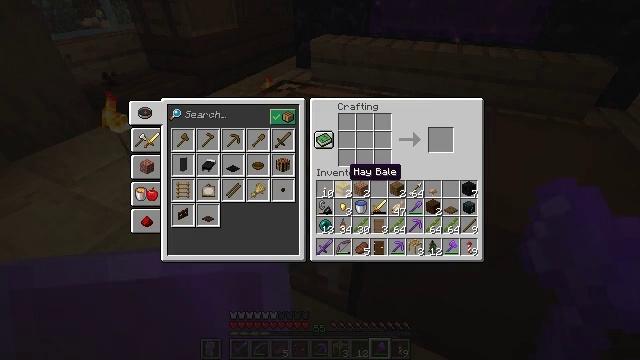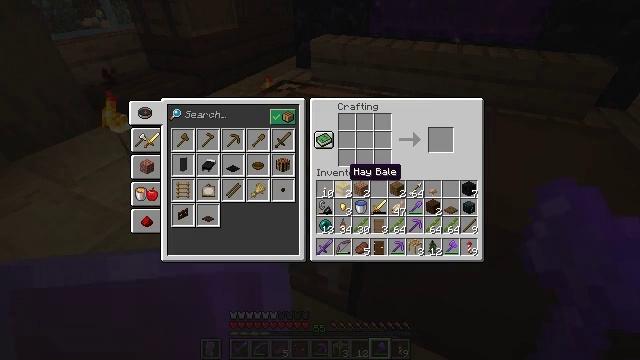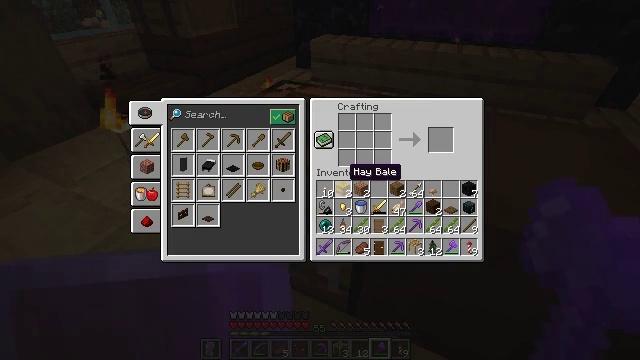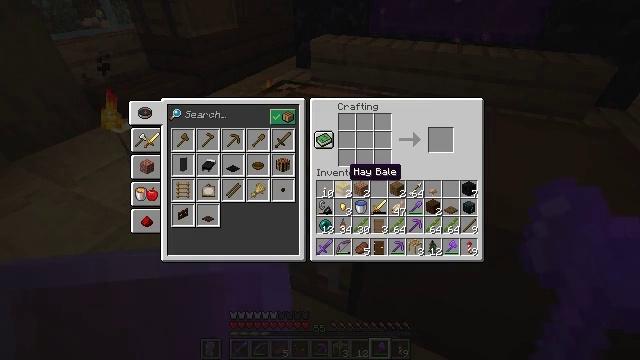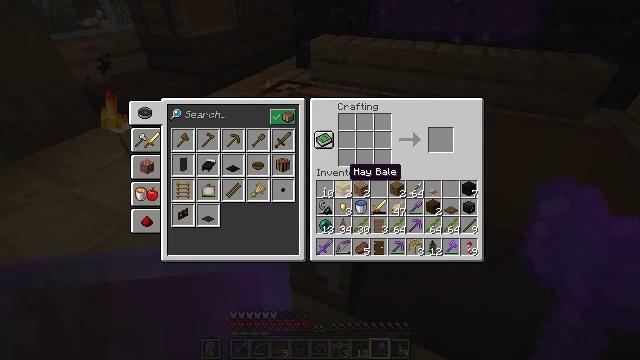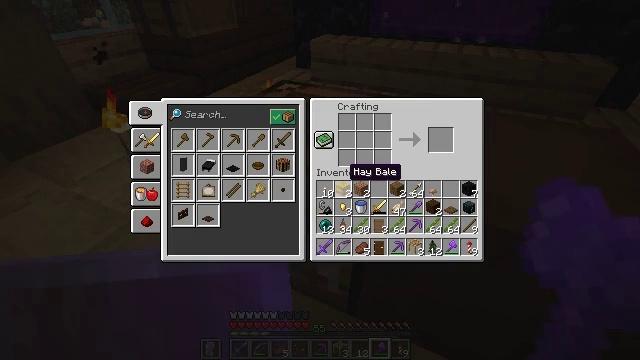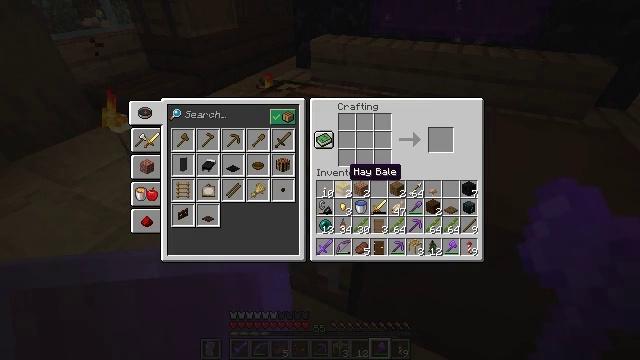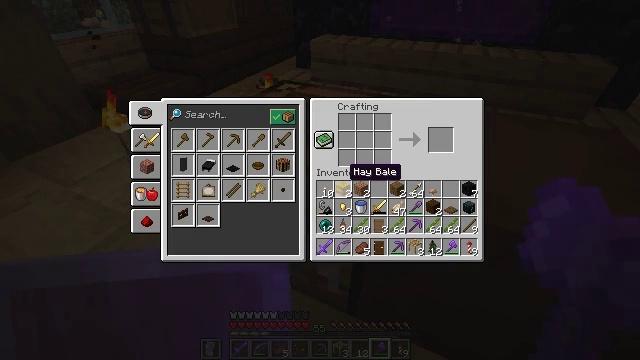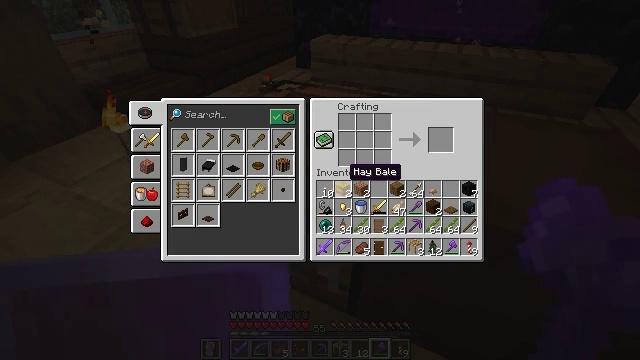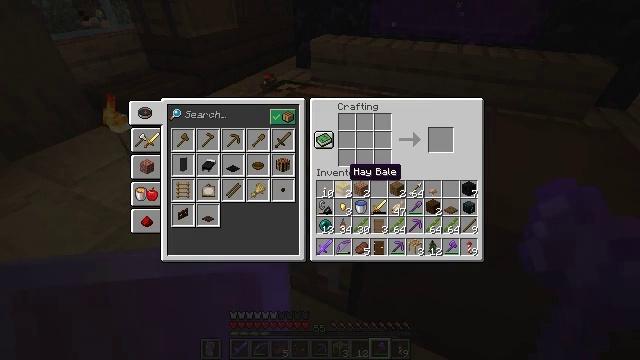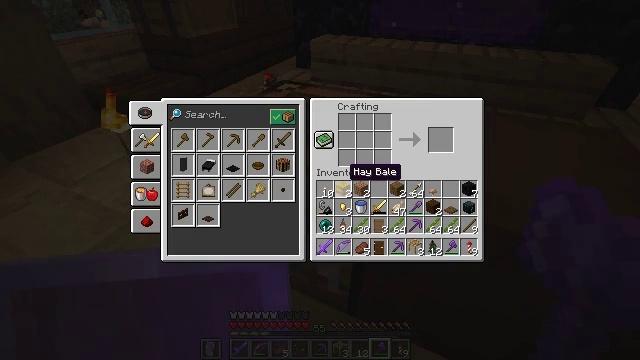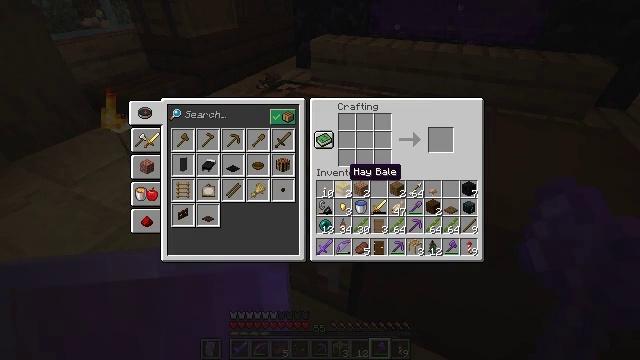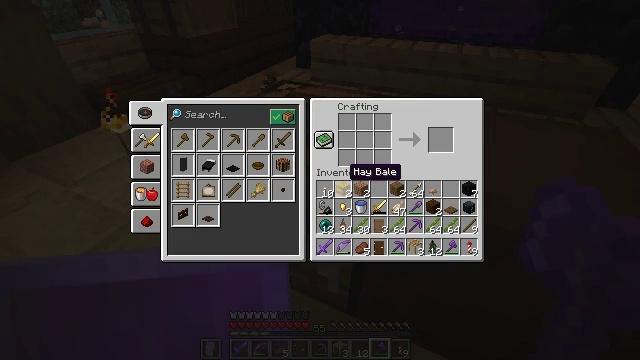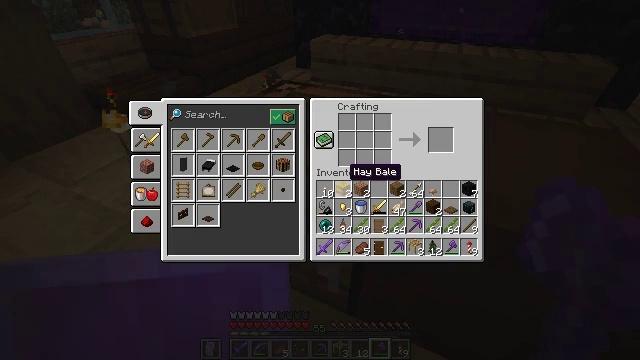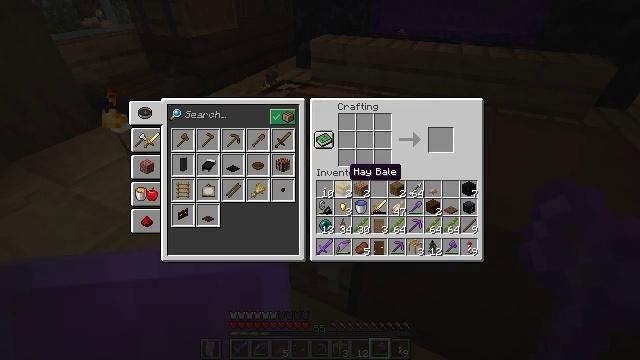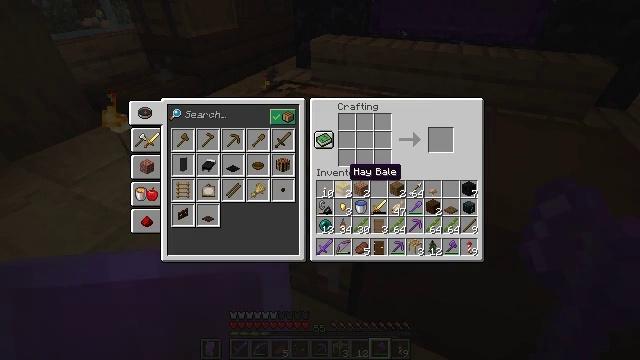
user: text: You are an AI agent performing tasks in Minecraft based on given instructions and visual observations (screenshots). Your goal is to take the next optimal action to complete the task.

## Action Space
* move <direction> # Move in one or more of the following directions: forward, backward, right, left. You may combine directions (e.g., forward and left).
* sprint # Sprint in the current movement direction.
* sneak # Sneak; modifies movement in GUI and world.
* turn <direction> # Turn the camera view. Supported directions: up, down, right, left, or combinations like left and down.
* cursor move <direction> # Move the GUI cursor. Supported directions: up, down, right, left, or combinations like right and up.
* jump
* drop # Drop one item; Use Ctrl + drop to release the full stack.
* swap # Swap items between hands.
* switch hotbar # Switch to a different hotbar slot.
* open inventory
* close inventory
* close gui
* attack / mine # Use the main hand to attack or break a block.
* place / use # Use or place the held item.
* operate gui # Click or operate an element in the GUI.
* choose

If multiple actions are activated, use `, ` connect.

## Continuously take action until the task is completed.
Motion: motion action
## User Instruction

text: Gather items from the brown shulker box by mining it.
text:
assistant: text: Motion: no_op
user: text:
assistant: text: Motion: no_op
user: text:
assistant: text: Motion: no_op
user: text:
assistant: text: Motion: no_op
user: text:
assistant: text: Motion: no_op
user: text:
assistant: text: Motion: no_op
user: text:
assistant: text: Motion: no_op
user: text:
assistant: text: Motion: no_op
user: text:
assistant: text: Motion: no_op
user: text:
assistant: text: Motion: no_op
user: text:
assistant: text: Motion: no_op
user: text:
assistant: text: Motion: no_op
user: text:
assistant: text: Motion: no_op
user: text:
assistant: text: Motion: no_op
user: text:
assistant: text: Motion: no_op
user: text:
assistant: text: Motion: no_op
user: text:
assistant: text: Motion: no_op
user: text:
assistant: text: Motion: no_op
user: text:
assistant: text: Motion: no_op
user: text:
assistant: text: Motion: no_op
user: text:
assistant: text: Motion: no_op
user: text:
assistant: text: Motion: no_op
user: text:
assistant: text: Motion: no_op
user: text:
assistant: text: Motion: no_op
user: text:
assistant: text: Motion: no_op
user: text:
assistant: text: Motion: no_op
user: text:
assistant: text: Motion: no_op
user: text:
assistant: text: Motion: no_op
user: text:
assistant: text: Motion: no_op
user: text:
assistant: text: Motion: no_op